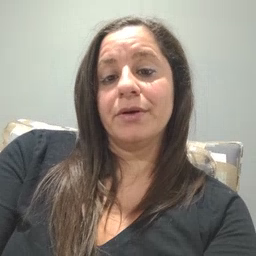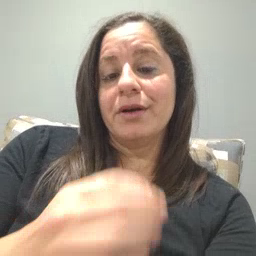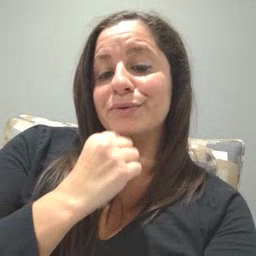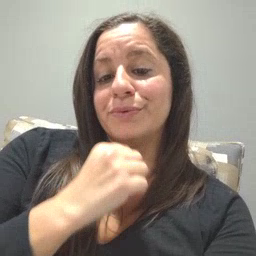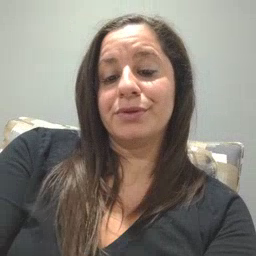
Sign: underwear